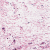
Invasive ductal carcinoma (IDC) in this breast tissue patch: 0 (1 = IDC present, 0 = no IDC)